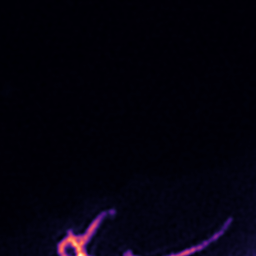
Label: Super-resolution ER image